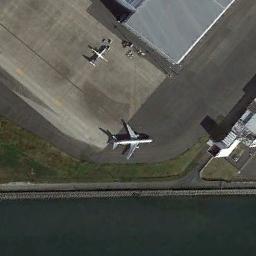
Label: airplane